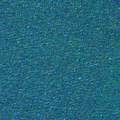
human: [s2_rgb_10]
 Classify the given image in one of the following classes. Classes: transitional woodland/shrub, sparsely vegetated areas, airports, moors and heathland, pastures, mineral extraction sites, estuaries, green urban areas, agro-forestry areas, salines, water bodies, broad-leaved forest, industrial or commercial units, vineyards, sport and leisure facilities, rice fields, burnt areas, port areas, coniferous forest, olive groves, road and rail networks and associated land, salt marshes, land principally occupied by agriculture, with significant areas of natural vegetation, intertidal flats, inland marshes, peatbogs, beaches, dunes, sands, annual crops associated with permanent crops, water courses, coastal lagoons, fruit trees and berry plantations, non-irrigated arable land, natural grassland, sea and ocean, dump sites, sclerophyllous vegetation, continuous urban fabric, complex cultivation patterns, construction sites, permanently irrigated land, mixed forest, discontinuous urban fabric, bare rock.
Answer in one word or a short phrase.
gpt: sea and ocean